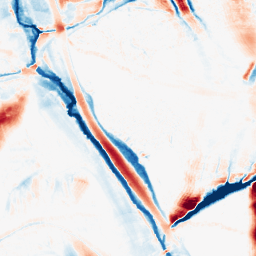
Category: morphological
Decomposition family: morphological_ellipse
Decomposition parameters: operation: average
width: 20
height: 50
Upsampling method: cubic_mitchell
Upsampling parameters: scale: 2
Upsampling scale: 2